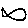
Label: fish